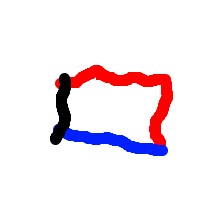
Shape: rectangle